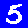
Digit: 5